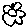
Label: flower